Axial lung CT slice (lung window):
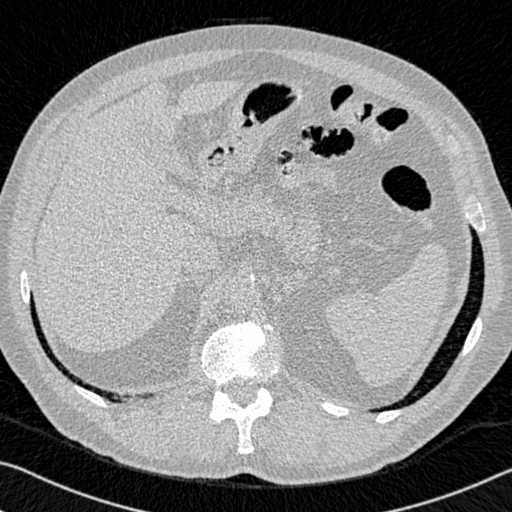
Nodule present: no